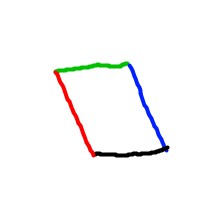
Shape: parallelogram